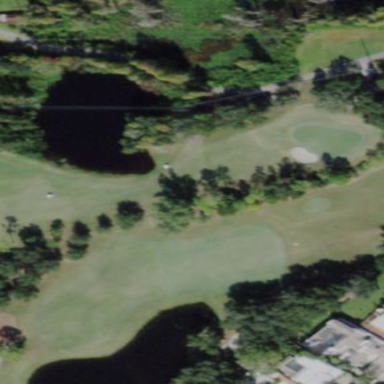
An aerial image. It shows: Golf fairway in the image.